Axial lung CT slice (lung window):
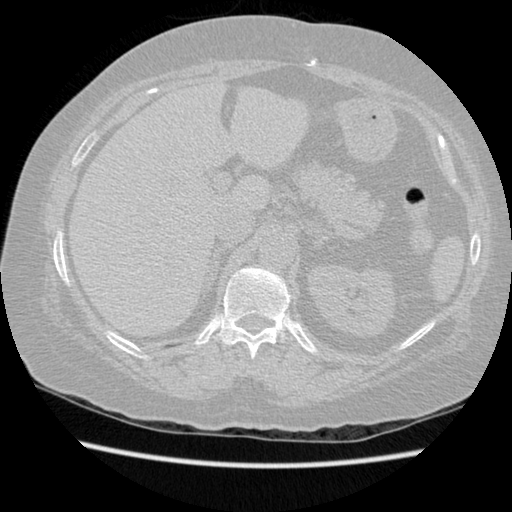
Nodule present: no